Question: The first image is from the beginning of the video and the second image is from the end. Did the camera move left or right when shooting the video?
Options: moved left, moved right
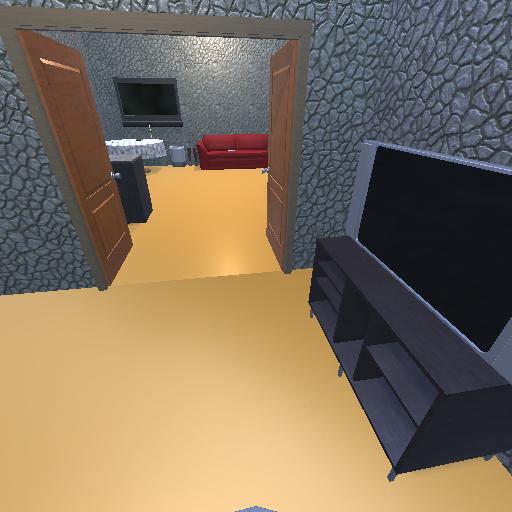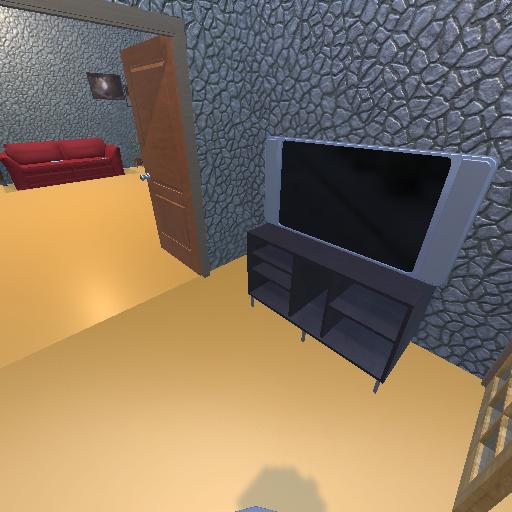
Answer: moved left